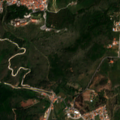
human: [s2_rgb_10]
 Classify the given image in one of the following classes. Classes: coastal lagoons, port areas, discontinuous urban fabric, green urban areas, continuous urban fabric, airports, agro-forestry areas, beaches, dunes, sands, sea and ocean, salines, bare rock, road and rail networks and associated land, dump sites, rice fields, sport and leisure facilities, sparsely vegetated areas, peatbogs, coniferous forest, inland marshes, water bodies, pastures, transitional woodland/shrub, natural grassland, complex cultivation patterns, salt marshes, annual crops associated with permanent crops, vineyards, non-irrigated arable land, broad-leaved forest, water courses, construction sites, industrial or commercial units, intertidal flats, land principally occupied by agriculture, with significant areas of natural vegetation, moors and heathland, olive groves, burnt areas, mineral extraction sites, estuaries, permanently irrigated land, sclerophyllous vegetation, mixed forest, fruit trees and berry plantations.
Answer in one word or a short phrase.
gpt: continuous urban fabric